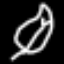
Label: leaf